Field crop: maize
Growth stage: 2
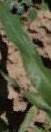
Species: maize